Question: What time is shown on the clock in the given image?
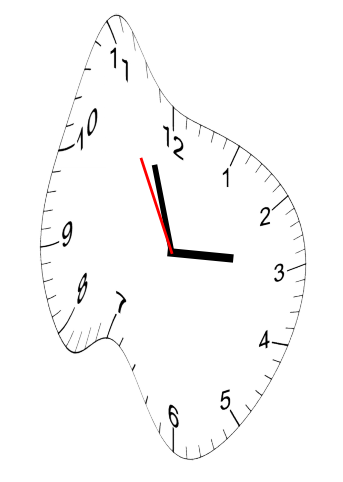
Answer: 02:56:55